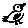
Label: bird